Question: I would like to find a way to have elements in a single container wrap to a new line going the opposite direction of the previous line, like a snake curving back on itself. I have not been able to achieve this result with flexbox and any combination of flex-direction and flex-wrap properties.
Image comparison of flexbox result vs desired result:

And here is a snippet showing the flexbox result vs desired result (faked):
'''
body {
font: 400 14px 'Arial', sans-serif;
}
.title {
font-size: 1em;
padding: 20px 0;
}
.title:first-child {
padding: 0 0 20px;
}
.flex-container, .fake-container, .fake-row {
width: 500px;
background: orange;
display: flex;
}
.flex-container {
flex-flow: row wrap; /* any combination of row/reverse & wrap/reverse */
}
.item {
display: inline-block;
background: purple;
width: 80px;
max-width: 80px;
height: 80px;
margin: 10px;
line-height: 80px;
color: white;
font-weight: bold;
font-size: 2em;
text-align: center;
}
.fake-container {
flex-flow: column nowrap;
}
.fake-row {
flex-flow: row wrap;
height: 100px;
}
.fake-row:nth-child(2) {
flex-flow: row-reverse wrap;
}
'''
'''
<div class="title">Flexbox result:</div>
<div class="flex-container">
<div class="item">1</div>
<div class="item">2</div>
<div class="item">3</div>
<div class="item">4</div>
<div class="item">5</div>
<div class="item">6</div>
<div class="item">7</div>
</div>
<div class="title">Desired result (faked):</div>
<div class="fake-container">
<div class="fake-row">
<div class="item">1</div>
<div class="item">2</div>
<div class="item">3</div>
<div class="item">4</div>
<div class="item">5</div>
</div>
<div class="fake-row">
<div class="item">6</div>
<div class="item">7</div>
</div>
</div>
'''
As much as I would love to find a pure CSS solution to achieve this "snake wrap", I am starting to doubt its possibility. I'm sure a javascript solution could be employed, but am unsure how to proceed in creating one without making things overly-complicated.
Is there any simple solution out there? Thank you for your time.
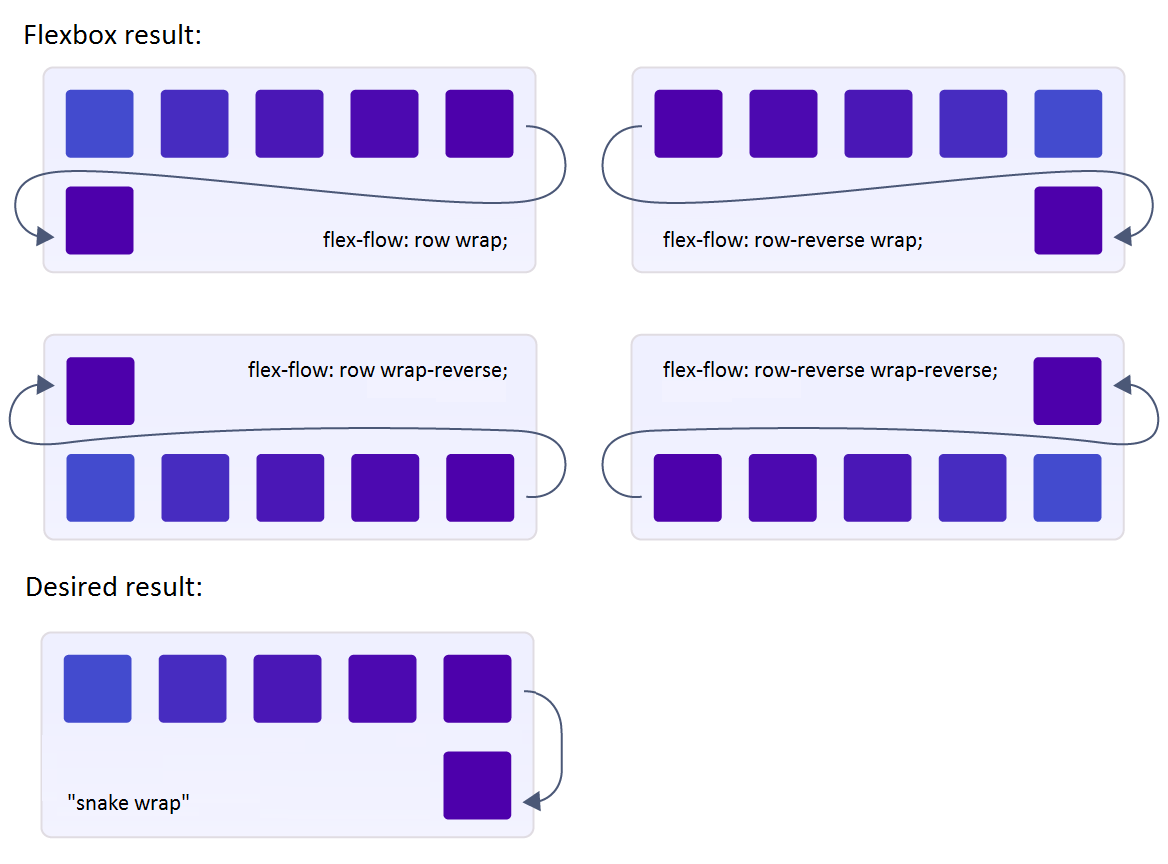
Answer: A CSS grid solution <URL>.
'''
.flex-container {
width: 500px;
background: orange;
display: grid;
grid-template-columns:repeat(5,1fr); /*define the number of column*/
grid-auto-flow:dense; /* this is important to fill all the space*/
grid-gap:20px;
padding:10px;
}
.item {
background: purple;
height: 80px;
line-height: 80px;
color: white;
font-weight: bold;
font-size: 2em;
text-align: center;
}
.item:nth-child(10n + 6) {grid-column:5}
.item:nth-child(10n + 7) {grid-column:4}
.item:nth-child(10n + 8) {grid-column:3}
.item:nth-child(10n + 9) {grid-column:2}
/*.item:nth-child(10n + 10) {grid-column:1} not needed*/
/* For N = number of columns
.item:nth-child((2xN)n + (N+1)) { grid-column:N; }
.item:nth-child((2xN)n + (N+2)) { grid-column:(N-1); }
....
.item:nth-child((2xN)n + (2xN)) { grid-column:1; }
*/
.item:before {
content:counter(num);
counter-increment:num;
}
body {
font: 400 14px 'Arial', sans-serif;
counter-reset:num;
}
'''
'''
<div class="flex-container">
<div class="item"></div>
<div class="item"></div>
<div class="item"></div>
<div class="item"></div>
<div class="item"></div>
<div class="item"></div>
<div class="item"></div>
<div class="item"></div>
<div class="item"></div>
<div class="item"></div>
<div class="item"></div>
<div class="item"></div>
<div class="item"></div>
<div class="item"></div>
<div class="item"></div>
<div class="item"></div>
<div class="item"></div>
<div class="item"></div>
</div>
'''
If you want a generic solution here is one using JS and flexbox. The trick is to set the 'order' property based on the row position of each item. I will rely on <URL> to do most of the calculation in order to find the number of rows/columns:
'''
//total number of element
var elems = document.querySelectorAll('.item');
var n_t = elems.length;
//width of an element
var w = parseInt(document.querySelector('.item').offsetWidth);
//full width of element with margin
var m = document.querySelector('.item').currentStyle || window.getComputedStyle(document.querySelector('.item'));
w = w + parseInt(m.marginLeft) + parseInt(m.marginRight);
//width of container
var w_c = parseInt(document.querySelector('.flex-container').offsetWidth);
//padding of container
var c = document.querySelector('.flex-container').currentStyle || window.getComputedStyle(document.querySelector('.flex-container'));
var p_c = parseInt(c.paddingLeft) + parseInt(c.paddingRight);
var adjust = function(){
//only the width of container will change
w_c = parseInt(document.querySelector('.flex-container').offsetWidth);
//Number of columns
nb = Math.min(parseInt((w_c - p_c) / w),n_t);
//Number of rows
nc = Math.ceil(n_t/nb);
for(var j = 0;j<nb;j++) {
for(var i = 0;i<nc;i++) {
if(j + i*nb >= n_t) /* we exit if we reach the number of elements*/
break
if(i%2!=1)
elems[j + i*nb].style.order=j + i*nb; /* normal flow */
else
elems[j + i*nb].style.order=(nb - j) + i*nb; /* opposite flow */
}
}
}
adjust()
window.addEventListener('resize', function(){adjust()})
'''
'''
.flex-container {
background: orange;
display: flex;
flex-wrap:wrap;
}
.item {
background: purple;
height: 80px;
width:80px;
margin:10px;
line-height: 80px;
grid-gap:20px;
color: white;
font-weight: bold;
font-size: 2em;
text-align: center;
}
.item:before {
content:counter(num);
counter-increment:num;
}
body {
font: 400 14px 'Arial', sans-serif;
counter-reset:num;
}
'''
'''
<div class="flex-container">
<div class="item"></div>
<div class="item"></div>
<div class="item"></div>
<div class="item"></div>
<div class="item"></div>
<div class="item"></div>
<div class="item"></div>
<div class="item"></div>
<div class="item"></div>
<div class="item"></div>
<div class="item"></div>
<div class="item"></div>
<div class="item"></div>
<div class="item"></div>
<div class="item"></div>
<div class="item"></div>
<div class="item"></div>
<div class="item"></div>
<div class="item"></div>
<div class="item"></div>
<div class="item"></div>
<div class="item"></div>
<div class="item"></div>
<div class="item"></div>
</div>
'''
There is a little issue with the last line in some cases when it's not full of item. You can rectify this by adding some margin to the last element
'''
//total number of element
var elems = document.querySelectorAll('.item');
var n_t = elems.length;
//width of an element
var w = parseInt(document.querySelector('.item').offsetWidth);
//full width of element with margin
var m = document.querySelector('.item').currentStyle || window.getComputedStyle(document.querySelector('.item'));
w = w + parseInt(m.marginLeft) + parseInt(m.marginRight);
//width of container
var w_c = parseInt(document.querySelector('.flex-container').offsetWidth);
//padding of container
var c = document.querySelector('.flex-container').currentStyle || window.getComputedStyle(document.querySelector('.flex-container'));
var p_c = parseInt(c.paddingLeft) + parseInt(c.paddingRight);
var adjust = function(){
//only the width of container will change
w_c = parseInt(document.querySelector('.flex-container').offsetWidth);
//Number of columns
nb = Math.min(parseInt((w_c - p_c) / w),n_t);
//Number of rows
nc = Math.ceil(n_t/nb);
for(var j = 0;j<nb;j++) {
for(var i = 0;i<nc;i++) {
if(j + i*nb >= n_t) /* we exit if we reach the number of elements*/
break
elems[j + i*nb].style.marginLeft='10px'; /*we rest the margin*/
if(i%2!=1)
elems[j + i*nb].style.order=j + i*nb; /* normal flow */
else {
elems[j + i*nb].style.order=(nb - j) + i*nb; /* opposite flow */
/*margin fix*/
if(i == (nc - 1) && (j + i*nb == (n_t - 1)) && j<(nb-1)) {
elems[j + i*nb].style.marginLeft=((nb*nc - n_t)*w + 10) + 'px';
}
}
}
}
}
adjust()
window.addEventListener('resize', function(){adjust()})
'''
'''
.flex-container {
background: orange;
display: flex;
flex-wrap:wrap;
}
.item {
background: purple;
height: 80px;
width:80px;
margin:10px;
line-height: 80px;
grid-gap:20px;
color: white;
font-weight: bold;
font-size: 2em;
text-align: center;
}
.item:before {
content:counter(num);
counter-increment:num;
}
body {
font: 400 14px 'Arial', sans-serif;
counter-reset:num;
}
'''
'''
<div class="flex-container">
<div class="item"></div>
<div class="item"></div>
<div class="item"></div>
<div class="item"></div>
<div class="item"></div>
<div class="item"></div>
<div class="item"></div>
<div class="item"></div>
<div class="item"></div>
<div class="item"></div>
<div class="item"></div>
<div class="item"></div>
<div class="item"></div>
<div class="item"></div>
<div class="item"></div>
<div class="item"></div>
<div class="item"></div>
<div class="item"></div>
<div class="item"></div>
<div class="item"></div>
<div class="item"></div>
<div class="item"></div>
<div class="item"></div>
<div class="item"></div>
</div>
'''
---
You can easily switch to the other direction by simply changing 'if(i%2!=1)' to 'if(i%2!=0)'
'''
//total number of element
var elems = document.querySelectorAll('.item');
var n_t = elems.length;
//width of an element
var w = parseInt(document.querySelector('.item').offsetWidth);
//full width of element with margin
var m = document.querySelector('.item').currentStyle || window.getComputedStyle(document.querySelector('.item'));
w = w + parseInt(m.marginLeft) + parseInt(m.marginRight);
//width of container
var w_c = parseInt(document.querySelector('.flex-container').offsetWidth);
//padding of container
var c = document.querySelector('.flex-container').currentStyle || window.getComputedStyle(document.querySelector('.flex-container'));
var p_c = parseInt(c.paddingLeft) + parseInt(c.paddingRight);
var adjust = function(){
//only the width of container will change
w_c = parseInt(document.querySelector('.flex-container').offsetWidth);
//Number of columns
nb = Math.min(parseInt((w_c - p_c) / w),n_t);
//Number of rows
nc = Math.ceil(n_t/nb);
for(var j = 0;j<nb;j++) {
for(var i = 0;i<nc;i++) {
if(j + i*nb >= n_t) /* we exit if we reach the number of elements*/
break
elems[j + i*nb].style.marginLeft='10px'; /*we rest the margin*/
if(i%2!=0)
elems[j + i*nb].style.order=j + i*nb; /* normal flow */
else {
elems[j + i*nb].style.order=(nb - j) + i*nb; /* opposite flow */
/*margin fix*/
if(i == (nc - 1) && (j + i*nb == (n_t - 1)) && j<(nb-1)) {
elems[j + i*nb].style.marginLeft=((nb*nc - n_t)*w + 10) + 'px';
}
}
}
}
}
adjust()
window.addEventListener('resize', function(){adjust()})
'''
'''
.flex-container {
background: orange;
display: flex;
flex-wrap:wrap;
}
.item {
background: purple;
height: 80px;
width:80px;
margin:10px;
line-height: 80px;
grid-gap:20px;
color: white;
font-weight: bold;
font-size: 2em;
text-align: center;
}
.item:before {
content:counter(num);
counter-increment:num;
}
body {
font: 400 14px 'Arial', sans-serif;
counter-reset:num;
}
'''
'''
<div class="flex-container">
<div class="item"></div>
<div class="item"></div>
<div class="item"></div>
<div class="item"></div>
<div class="item"></div>
<div class="item"></div>
<div class="item"></div>
<div class="item"></div>
<div class="item"></div>
<div class="item"></div>
<div class="item"></div>
<div class="item"></div>
<div class="item"></div>
<div class="item"></div>
<div class="item"></div>
<div class="item"></div>
<div class="item"></div>
<div class="item"></div>
<div class="item"></div>
<div class="item"></div>
<div class="item"></div>
<div class="item"></div>
<div class="item"></div>
<div class="item"></div>
</div>
'''